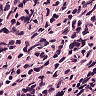
Metastatic tissue present: yes